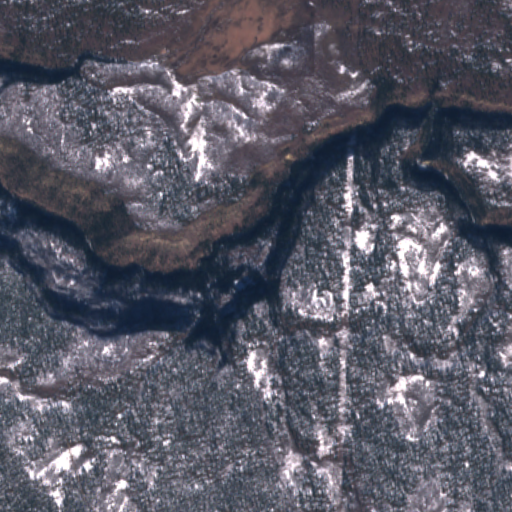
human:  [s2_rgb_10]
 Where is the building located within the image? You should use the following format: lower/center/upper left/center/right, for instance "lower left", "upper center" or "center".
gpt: The building is located in the upper left of the image.
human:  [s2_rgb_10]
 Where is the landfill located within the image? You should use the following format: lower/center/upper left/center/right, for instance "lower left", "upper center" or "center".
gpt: There is no landfill in the image.